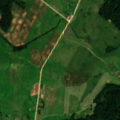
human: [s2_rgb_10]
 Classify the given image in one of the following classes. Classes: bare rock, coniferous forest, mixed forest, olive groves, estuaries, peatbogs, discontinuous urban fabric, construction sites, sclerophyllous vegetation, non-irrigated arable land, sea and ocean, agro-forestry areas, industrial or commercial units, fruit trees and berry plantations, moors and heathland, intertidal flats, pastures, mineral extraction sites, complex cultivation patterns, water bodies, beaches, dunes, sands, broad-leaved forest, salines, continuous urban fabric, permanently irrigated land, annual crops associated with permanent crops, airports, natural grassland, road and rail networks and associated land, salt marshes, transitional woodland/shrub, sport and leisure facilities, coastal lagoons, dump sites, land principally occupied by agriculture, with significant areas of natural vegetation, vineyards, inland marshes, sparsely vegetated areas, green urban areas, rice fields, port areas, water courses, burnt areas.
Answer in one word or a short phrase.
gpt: pastures, complex cultivation patterns, land principally occupied by agriculture, with significant areas of natural vegetation, broad-leaved forest